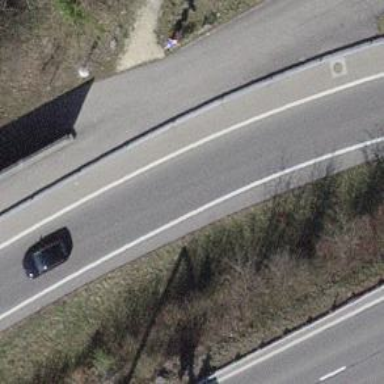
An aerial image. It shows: Asphalt motorway link.